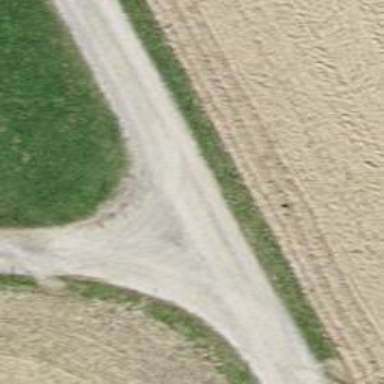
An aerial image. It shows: Track with compacted grade3 surface.